Aerial crown-view tile of a tropical tree (Barro Colorado Island, Panama), acquired 20241014:
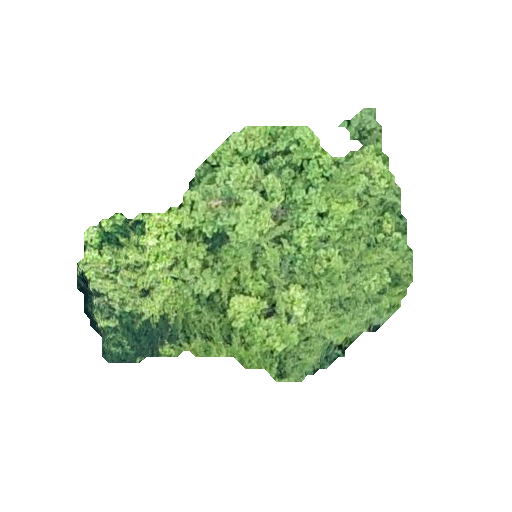
Species: Prioria copaifera
GBIF accepted scientific name: Prioria copaifera
Crown area: 93.996 m²